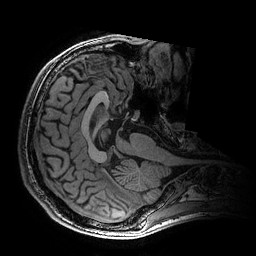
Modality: T1w
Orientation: axial
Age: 33
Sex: male
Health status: healthy